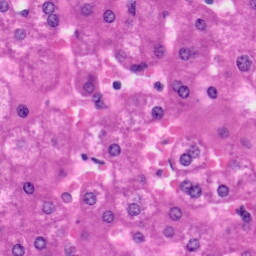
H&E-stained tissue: Liver